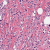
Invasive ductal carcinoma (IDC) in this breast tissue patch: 1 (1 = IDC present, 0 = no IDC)